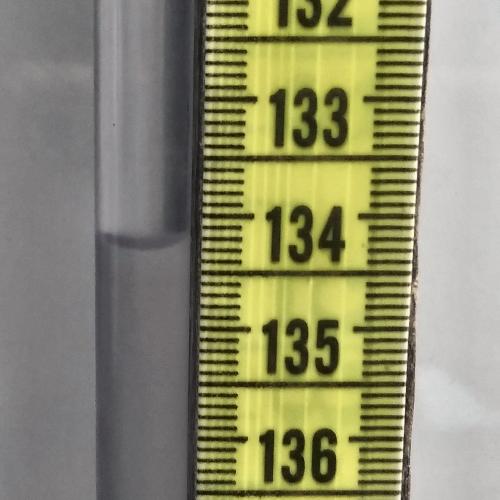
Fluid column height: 134.3 cm